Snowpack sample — Buffalo Mountain, Silverthorne, Colorado, USA (1/25/25, 10:11 AM MST)
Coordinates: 39.6222, -106.1139
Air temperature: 22 °F
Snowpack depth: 110 cm
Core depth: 30 cm
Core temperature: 42.8 °F
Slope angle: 12°, slope face: 102°
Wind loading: high
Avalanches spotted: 0
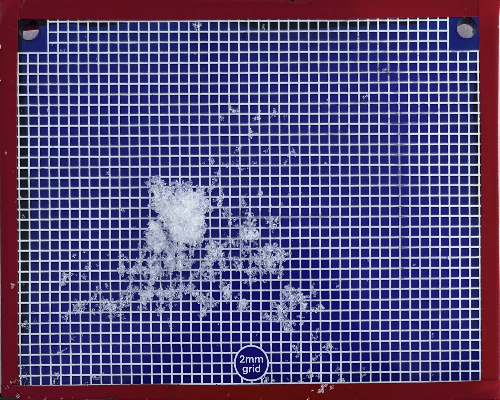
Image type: profile
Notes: No avalanches nearby, collected on the outskirts of a fire break 15 meters from the treeline, on way to Buffalo and Red Mountain